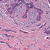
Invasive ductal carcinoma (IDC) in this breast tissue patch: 1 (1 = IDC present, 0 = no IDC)